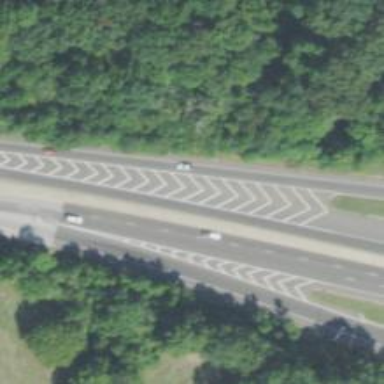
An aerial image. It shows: Expressway designated as secondary road.